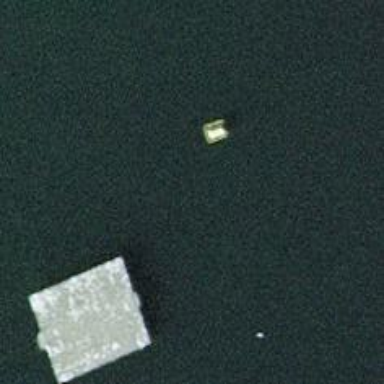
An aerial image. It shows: Man-made buoy.